Interaction volume radius: 5 \u00c5
Interaction volume height: 35 \u00c5
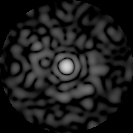
Disorder parameter: 0.8268